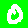
Digit: 0